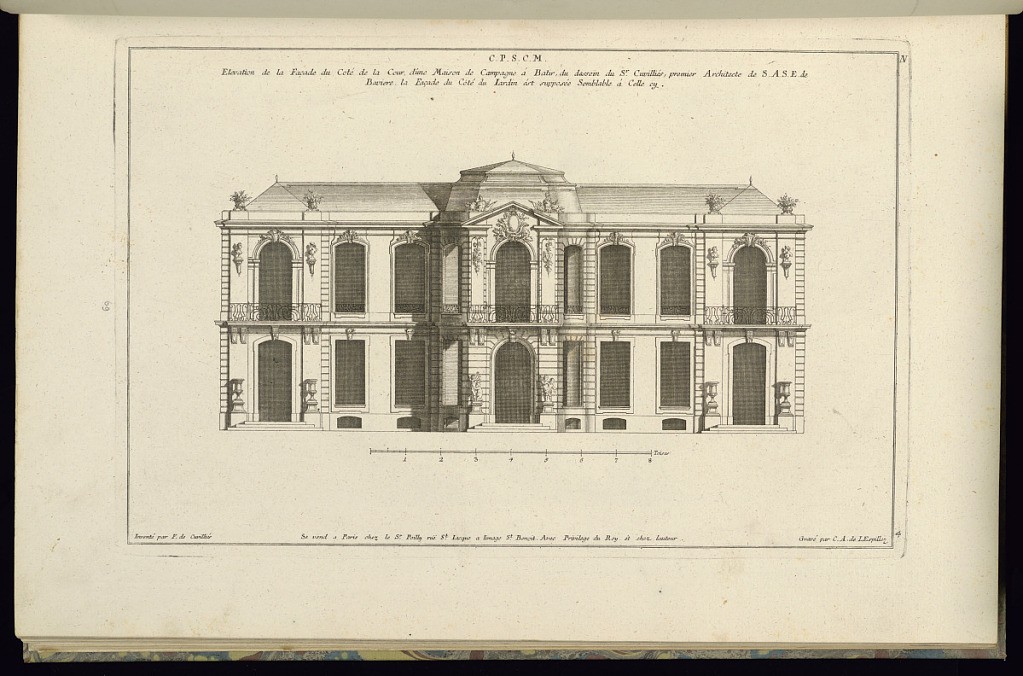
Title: Elevation de la Façade du Coté de la Cour, d'une Maison de Campagne
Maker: François de Cuvilliés the Elder, Belgian, 1695 - 1768
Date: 1745
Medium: Etching and engraving on off-white laid paper
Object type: Print
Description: Elevation of a façade for a country house, decorated with statues, busts, urns, balconies, and trophies. The plate is signed and numbered.